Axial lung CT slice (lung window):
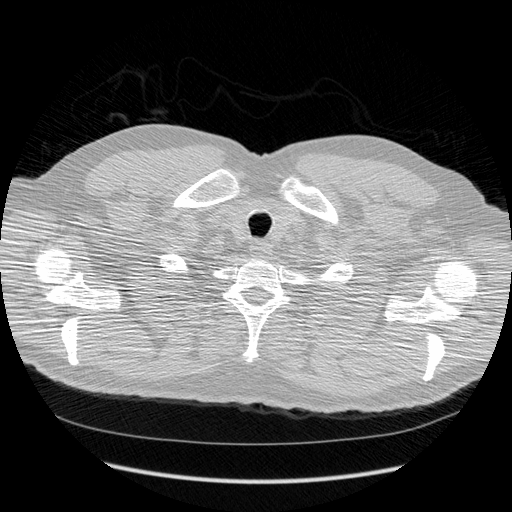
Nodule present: no